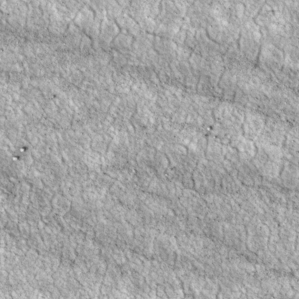
Label: non_frost